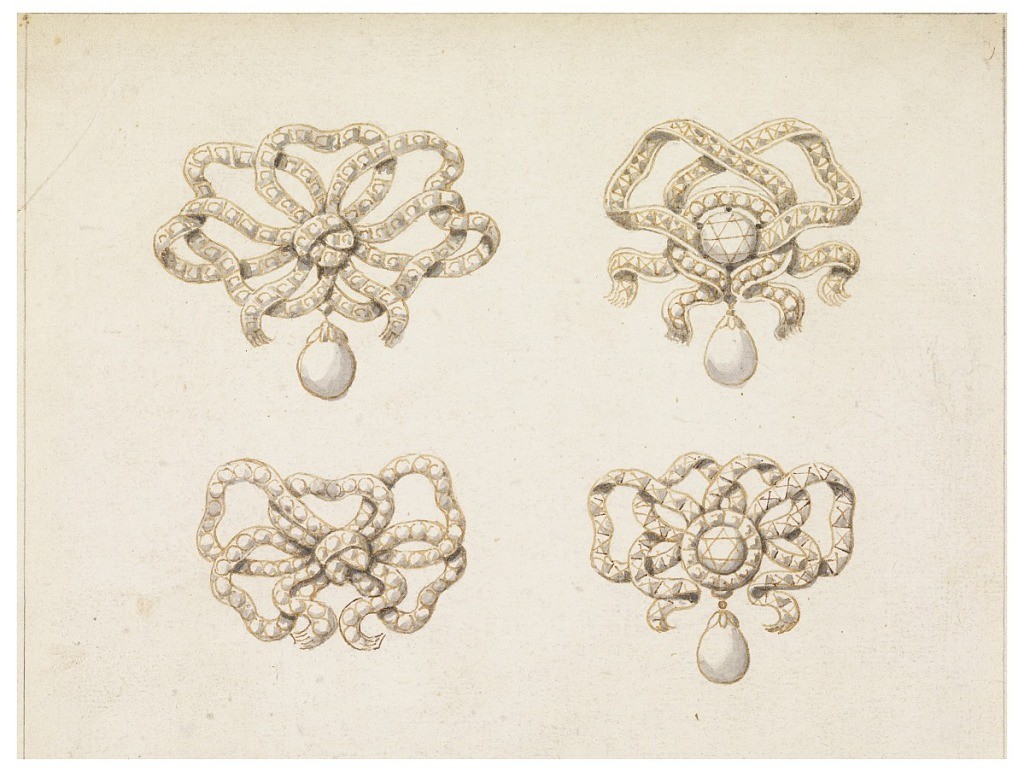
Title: Design for Four Bow Knots
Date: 1825–50
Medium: Pen and brown ink, brush and gray wash on white laid paper
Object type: Drawing
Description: Two rows; those above and below at right with a hanging pearl, those at right with a round diamond in the center.  The ribbons intended to be covered with diamonds. A framing graphite line.